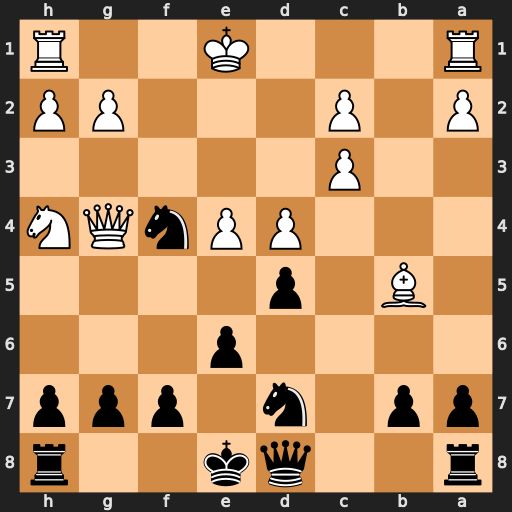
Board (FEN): r2qk2r/pp1n1ppp/4p3/1B1p4/3PPnQN/2P5/P1P3PP/R3K2R
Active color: b
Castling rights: KQkq
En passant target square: -
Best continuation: Qxh4+ Qxh4 Nxg2+ Kd2 Nxh4